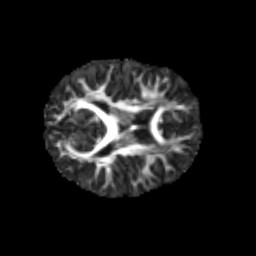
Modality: FA
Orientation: axial
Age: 7
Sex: male
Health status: healthy